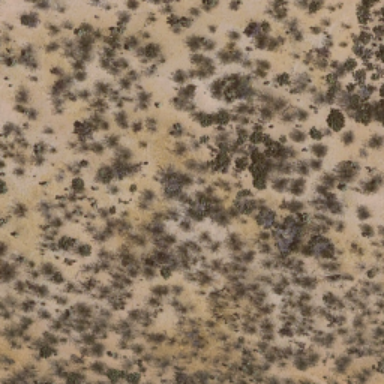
This is a chaparral .